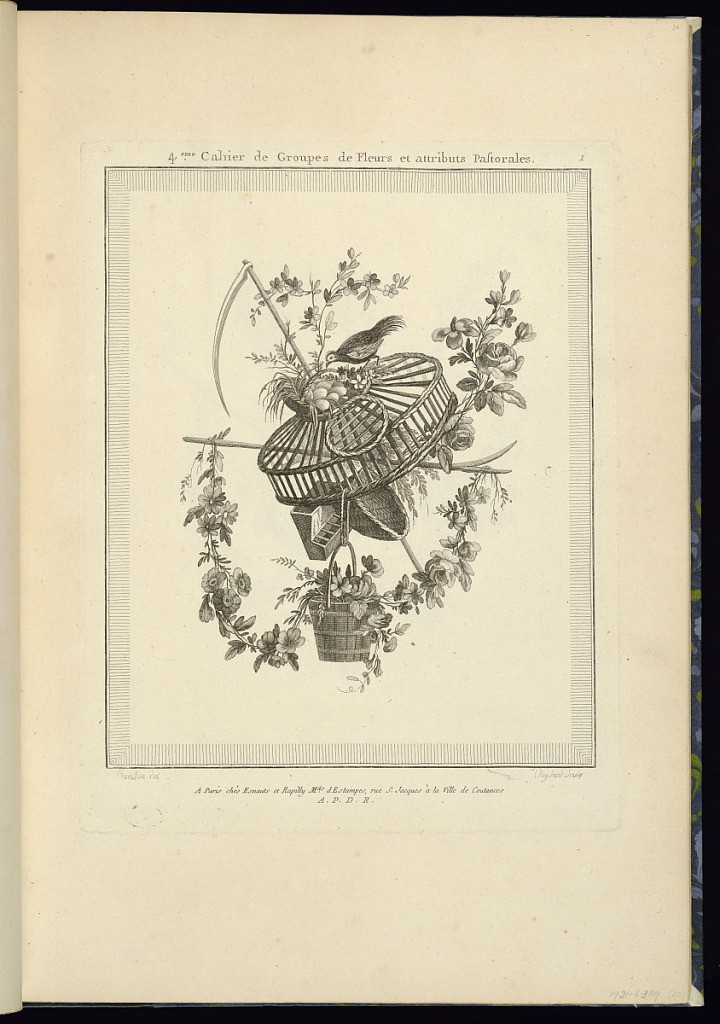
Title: Title Page
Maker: Pierre Ranson, French, 1736–1786
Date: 1778
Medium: Etching on laid paper
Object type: Print
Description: Title page and pastoral themed trophy design incorporating festoons of flowers, foliate branches, flowers, a bird, basket of eggs, bird cage, bucket, and a scythe. The plate is signed, titled, and numbered.